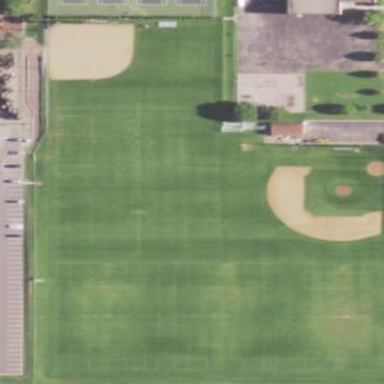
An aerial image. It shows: Baseball pitch for leisure land.